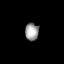
Tissue: lung
Cell type: Epithelial cells
Senescence score: 0.2104
Nuclear area (px): 235
Mean DAPI intensity: 155.698